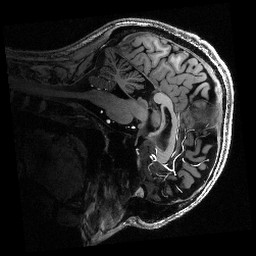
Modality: T1w
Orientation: sagittal
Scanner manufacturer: siemens
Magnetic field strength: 6.98 T
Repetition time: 2.5 s
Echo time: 0.00255 s